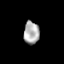
Tissue: skin
Cell type: Epithelial cells
Senescence score: 0.2499
Nuclear area (px): 347
Mean DAPI intensity: 173.68